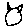
Label: cat